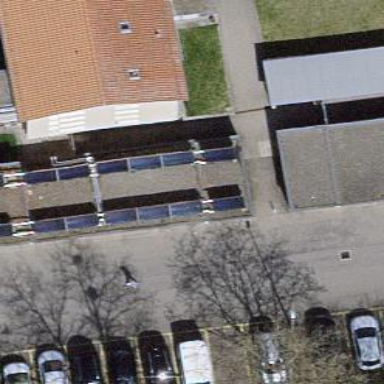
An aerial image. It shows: Group of garages.